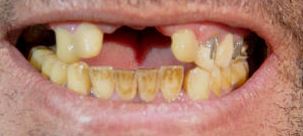
Condition: hypodontia